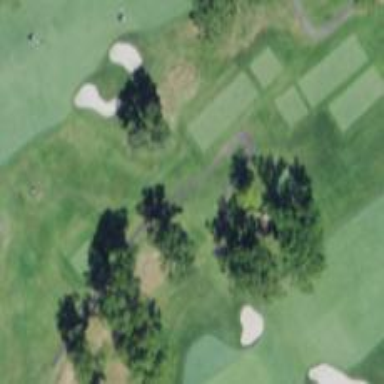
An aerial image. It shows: Path for both road and golf.